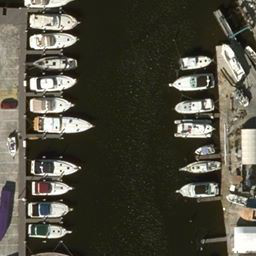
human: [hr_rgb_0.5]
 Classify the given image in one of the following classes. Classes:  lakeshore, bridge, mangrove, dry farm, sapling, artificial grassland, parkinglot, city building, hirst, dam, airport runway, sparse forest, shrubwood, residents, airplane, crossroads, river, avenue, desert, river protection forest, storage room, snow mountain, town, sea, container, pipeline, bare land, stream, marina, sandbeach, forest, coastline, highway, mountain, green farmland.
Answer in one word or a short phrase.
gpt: marina